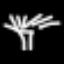
Label: palm tree